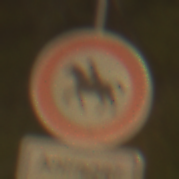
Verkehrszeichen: VerbotReiter
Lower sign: PersonengruppenFrei1
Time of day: SunriseSunset
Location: Outdoor (Nature)
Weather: PartlyCloudy
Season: NotSpecified
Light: Natural